Question: I have a shader i wrote, using the normal map generated by 3ds max. I get seamless results on <URL>, or some kind of precision issue? Is there any way of debugging this without a mac?
Per gmans answer below, i've added
'''
gl.pixelStorei(gl.UNPACK_COLORSPACE_CONVERSION_WEBGL, gl.NONE);
'''
The link is <URL>.

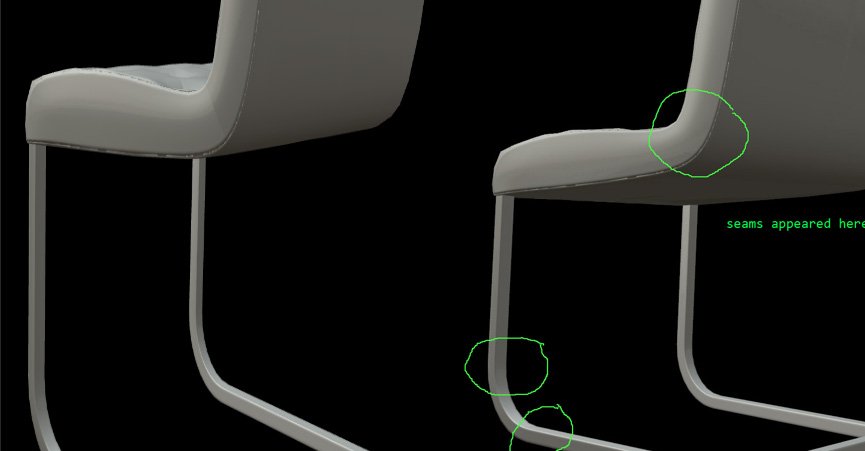
Answer: Is it possible it's a color space conversion issue?
By default some browsers apply colorspace conversions when they load images. That's fine if you're just displaying an '' tag but no so good for normal maps.
To tell WebGL to not allow to the browser to apply colorspace conversions you call
'''
gl.pixelStorei(gl.UNPACK_COLORSPACE_CONVERSION_WEBGL, gl.NONE);
'''
The default is that colorspace conversions are allowed (as in browser specific).
<URL>